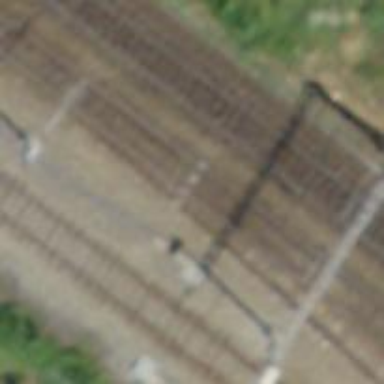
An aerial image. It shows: Single-track electrified railway siding with contact line for service.